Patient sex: M
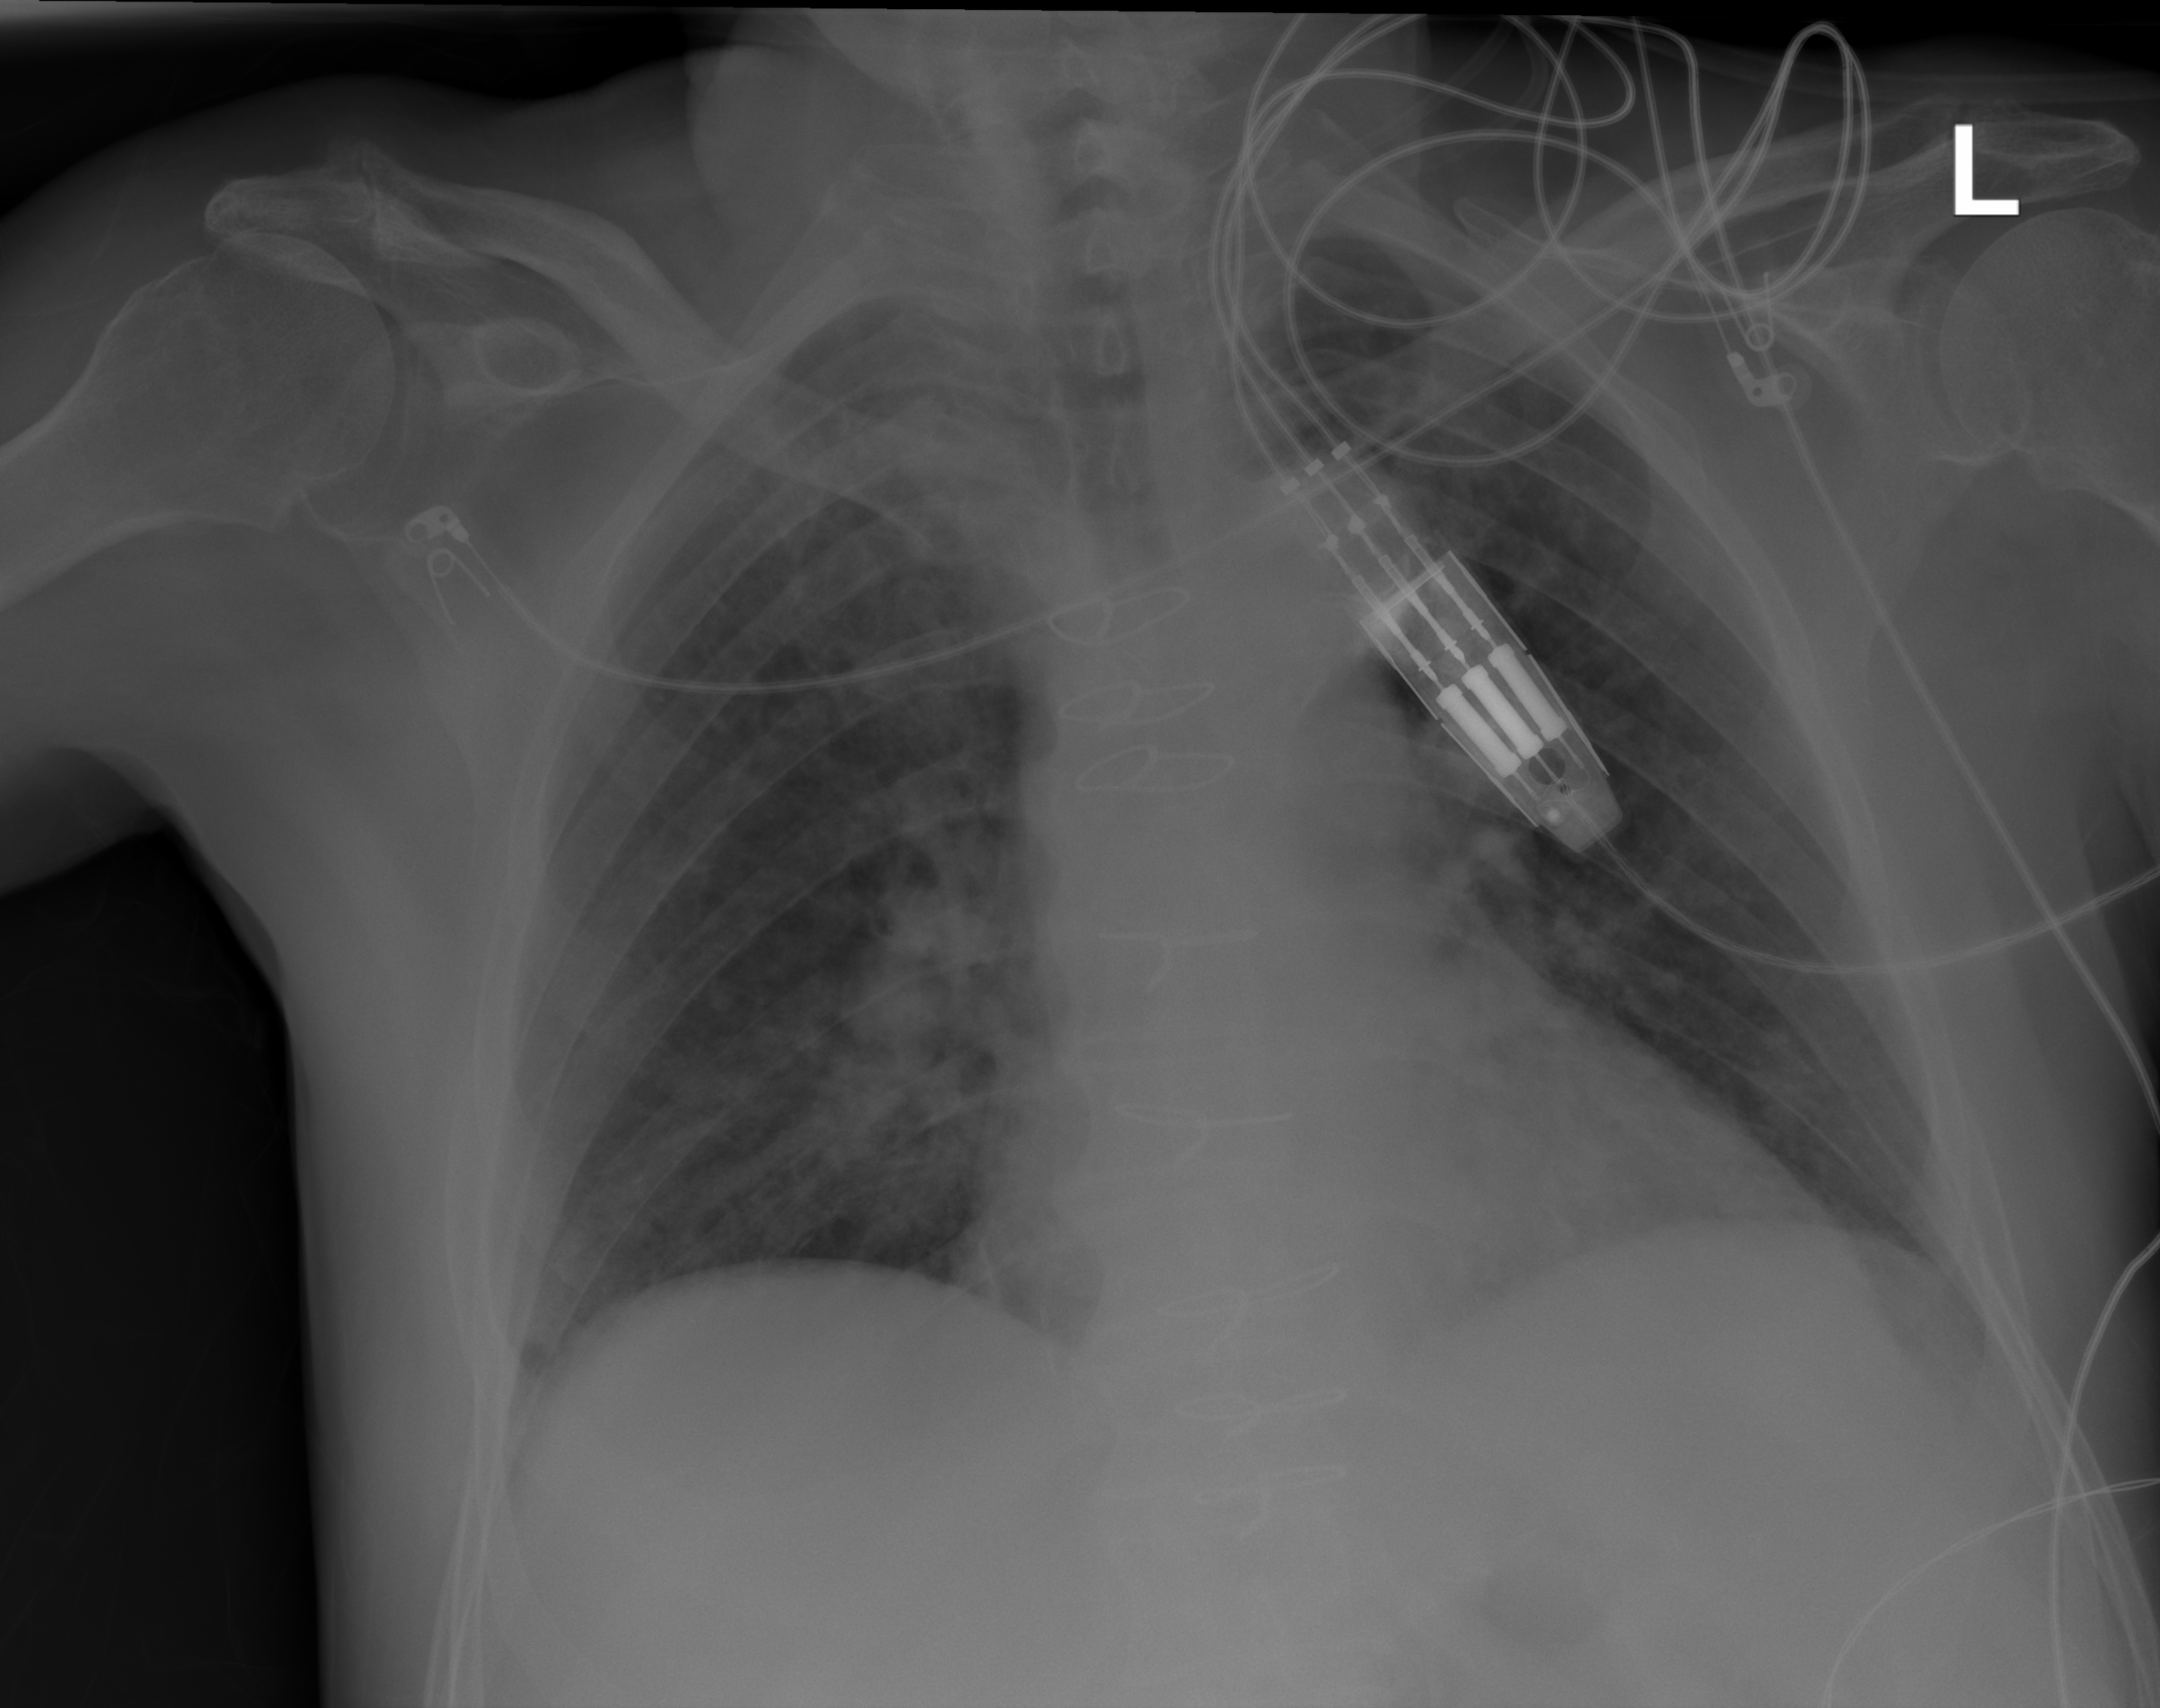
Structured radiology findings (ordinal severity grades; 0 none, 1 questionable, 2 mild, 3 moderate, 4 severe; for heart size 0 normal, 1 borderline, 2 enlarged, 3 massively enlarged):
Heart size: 1
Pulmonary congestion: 2
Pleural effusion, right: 1
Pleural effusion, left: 1
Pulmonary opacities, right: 3
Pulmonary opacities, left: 2
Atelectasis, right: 1
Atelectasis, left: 0